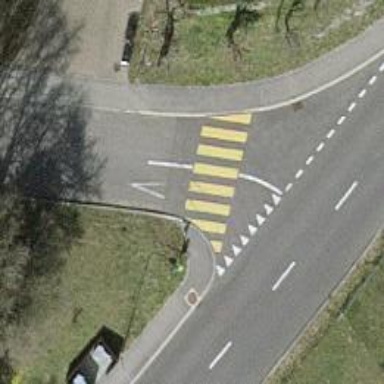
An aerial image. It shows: Zebra crossing on the road.